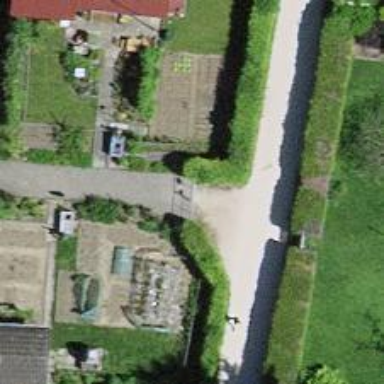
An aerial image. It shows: Gate.